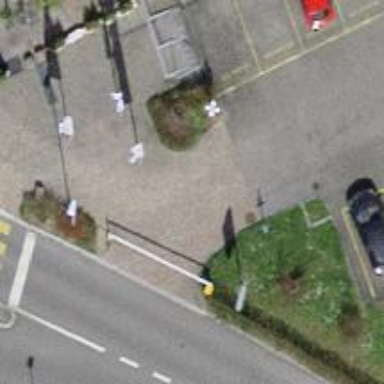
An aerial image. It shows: Lift gate barrier.